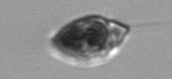
Label: Amphidinium